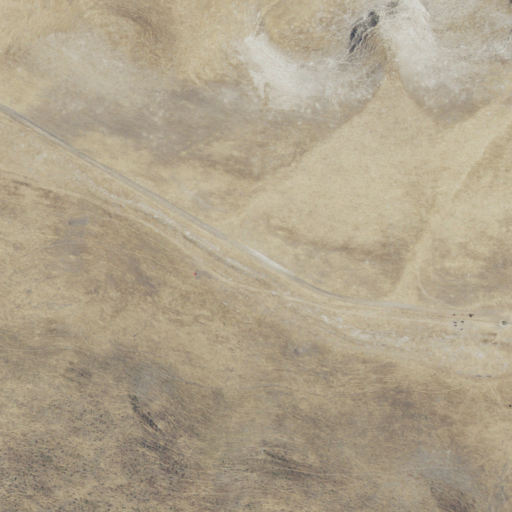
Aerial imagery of valley in California named Bull Canyon containing only grassland